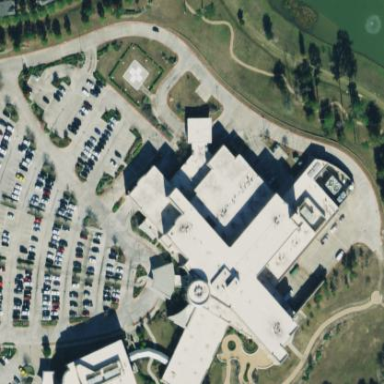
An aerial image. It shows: Hospital building.